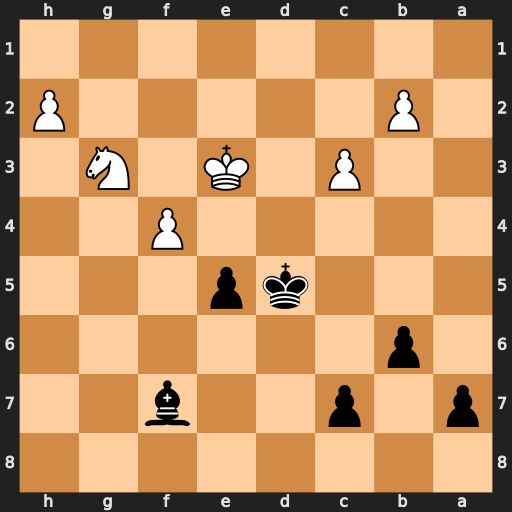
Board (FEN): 8/p1p2b2/1p6/3kp3/5P2/2P1K1N1/1P5P/8
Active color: b
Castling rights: -
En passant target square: -
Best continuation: exf4+ Kxf4 Kc4